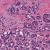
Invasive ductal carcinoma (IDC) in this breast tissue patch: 1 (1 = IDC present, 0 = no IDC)